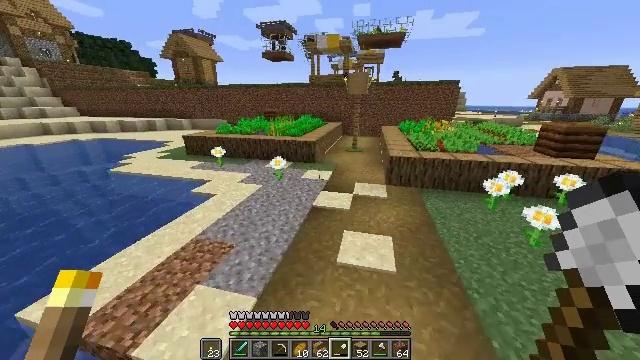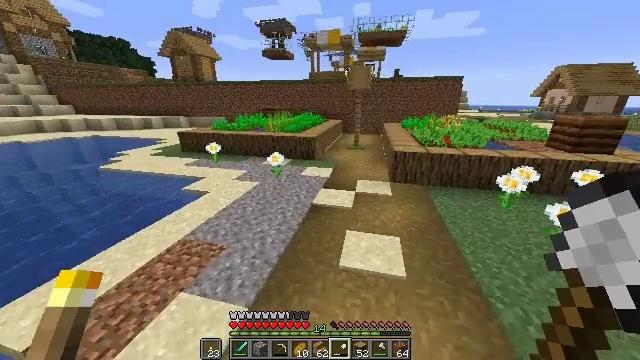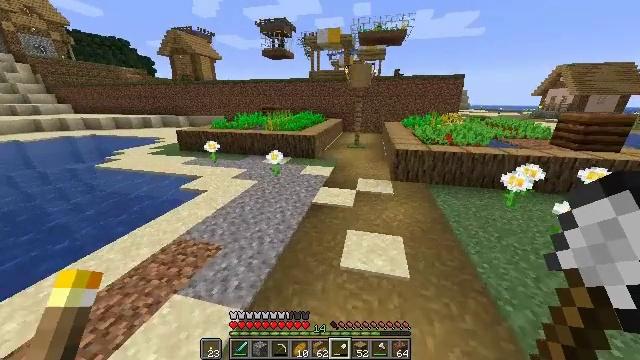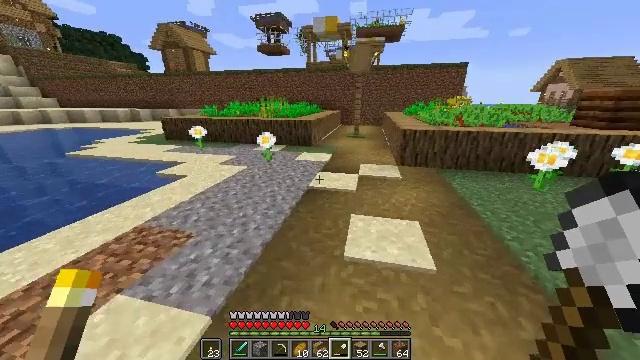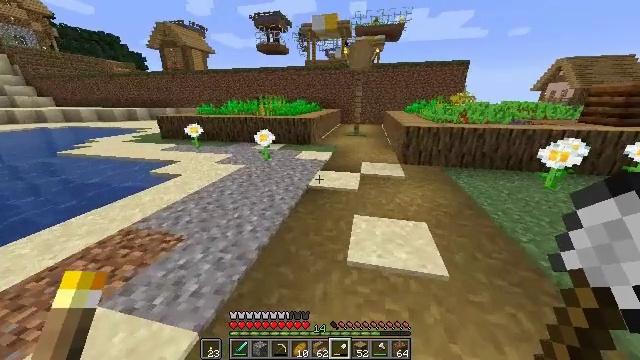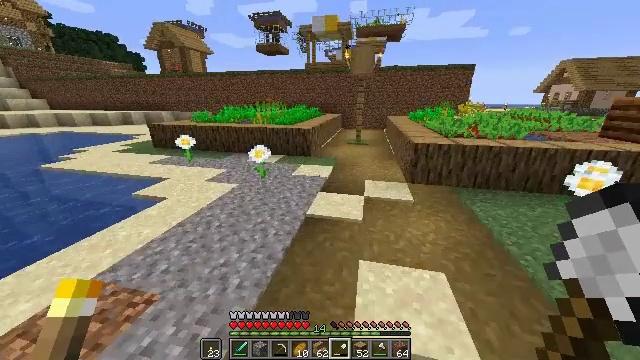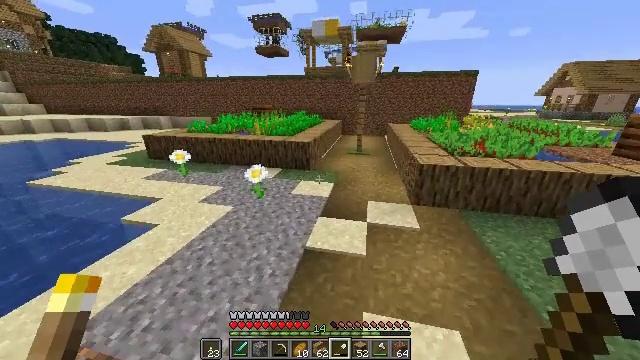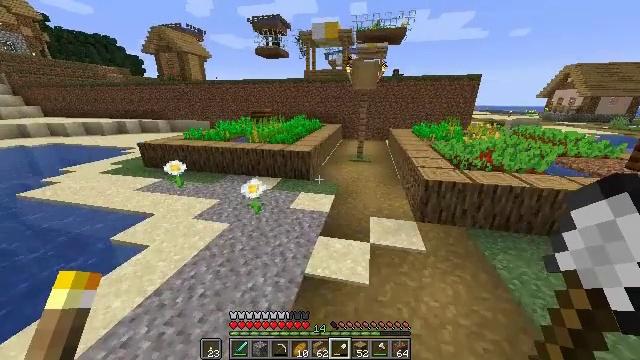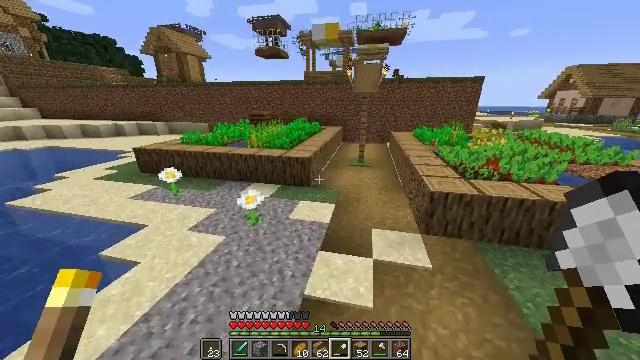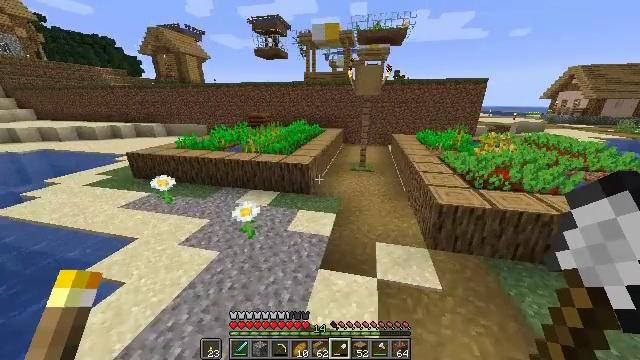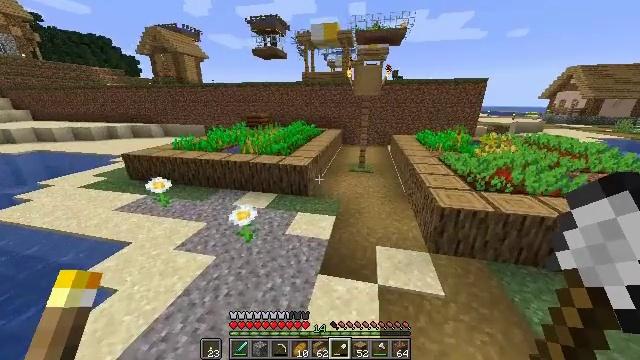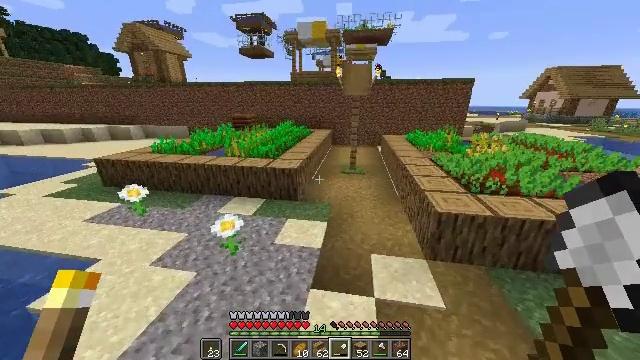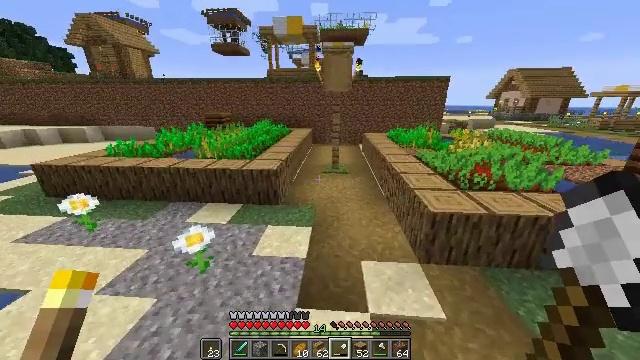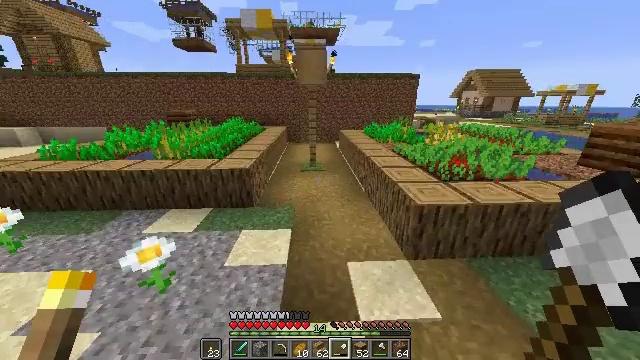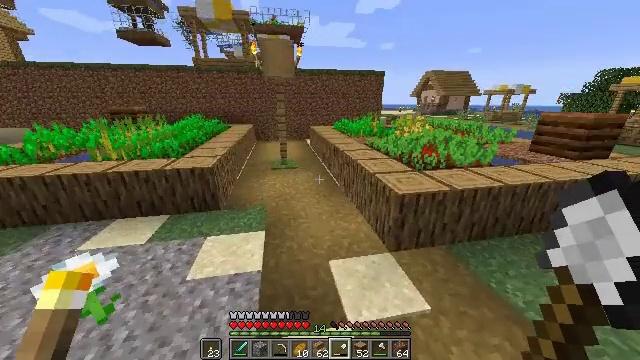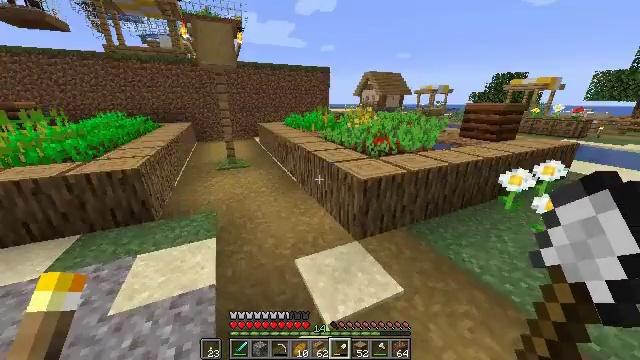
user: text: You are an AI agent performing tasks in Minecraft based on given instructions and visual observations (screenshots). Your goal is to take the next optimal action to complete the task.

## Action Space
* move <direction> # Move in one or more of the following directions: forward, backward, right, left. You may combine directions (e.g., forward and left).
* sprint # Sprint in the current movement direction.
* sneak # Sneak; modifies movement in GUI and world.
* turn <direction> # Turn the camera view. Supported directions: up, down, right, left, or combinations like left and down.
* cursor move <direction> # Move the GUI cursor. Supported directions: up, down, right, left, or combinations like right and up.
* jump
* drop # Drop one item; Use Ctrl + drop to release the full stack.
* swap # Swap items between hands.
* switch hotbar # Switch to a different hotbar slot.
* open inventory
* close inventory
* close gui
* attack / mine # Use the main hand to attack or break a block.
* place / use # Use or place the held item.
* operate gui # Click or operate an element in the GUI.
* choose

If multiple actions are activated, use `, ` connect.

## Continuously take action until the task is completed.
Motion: motion action
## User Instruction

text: Drop an azure bluet.
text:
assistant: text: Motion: move forward, jump
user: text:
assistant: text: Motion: move forward, jump
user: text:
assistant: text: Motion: move forward, jump
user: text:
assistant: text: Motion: move forward, jump
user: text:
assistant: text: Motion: move forward, sprint, jump
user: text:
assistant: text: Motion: move forward, sprint, jump
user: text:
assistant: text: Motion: move forward, sprint, jump
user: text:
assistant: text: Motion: move forward, sprint, jump
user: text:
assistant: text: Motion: move forward, jump
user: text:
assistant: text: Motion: move forward, jump
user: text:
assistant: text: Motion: move forward, turn right, jump
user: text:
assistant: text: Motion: move forward, turn right, jump
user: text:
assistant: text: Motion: move forward, turn right, jump
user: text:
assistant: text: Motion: move forward, turn right
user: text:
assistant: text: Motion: move forward, turn right
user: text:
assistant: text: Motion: turn right
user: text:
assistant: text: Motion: turn right
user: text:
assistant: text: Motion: turn right
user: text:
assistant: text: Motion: turn right
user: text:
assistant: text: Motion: turn right
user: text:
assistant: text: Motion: no_op
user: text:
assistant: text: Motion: turn left
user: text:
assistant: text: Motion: turn left
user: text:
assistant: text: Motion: no_op
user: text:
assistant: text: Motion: move forward
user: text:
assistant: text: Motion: move forward
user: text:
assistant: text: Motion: move forward
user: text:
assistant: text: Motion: move forward
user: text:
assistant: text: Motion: move forward
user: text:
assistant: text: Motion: move forward, turn right